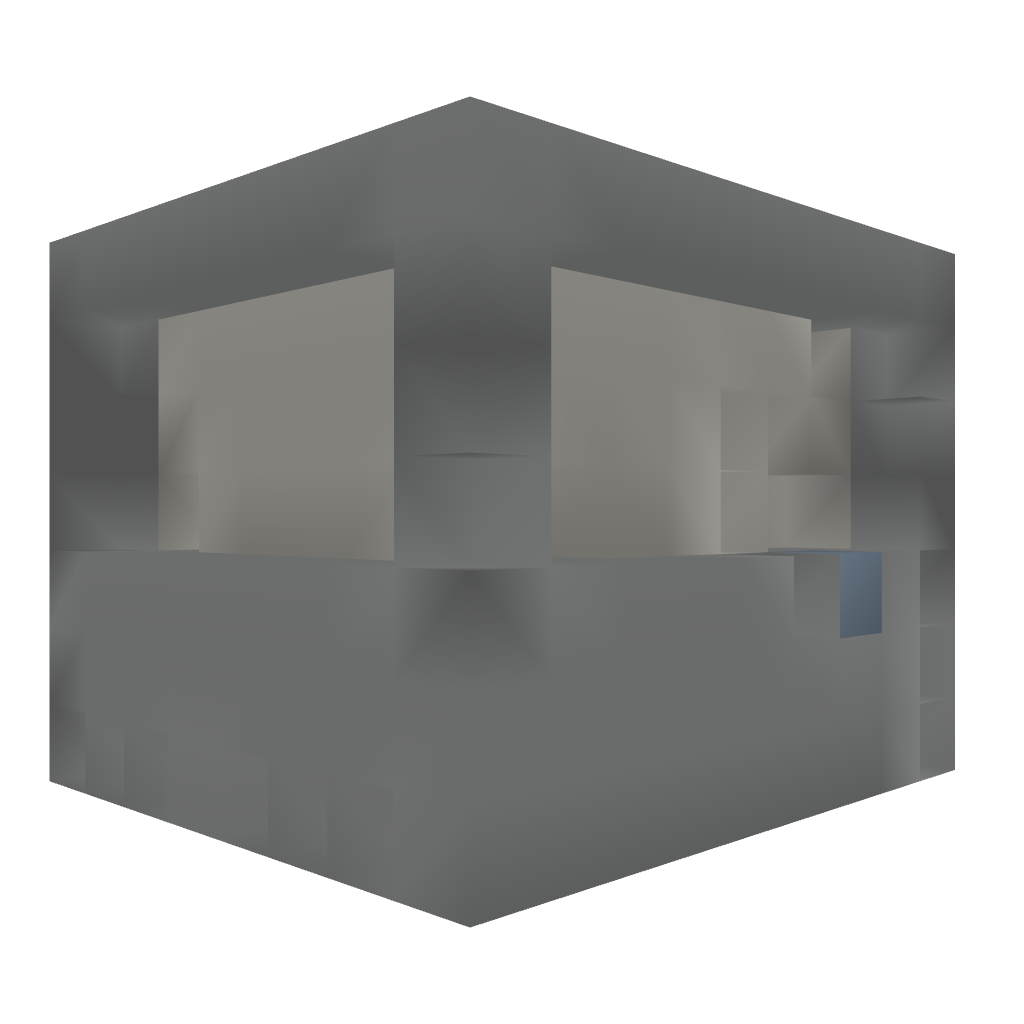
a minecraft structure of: Zombie Trap